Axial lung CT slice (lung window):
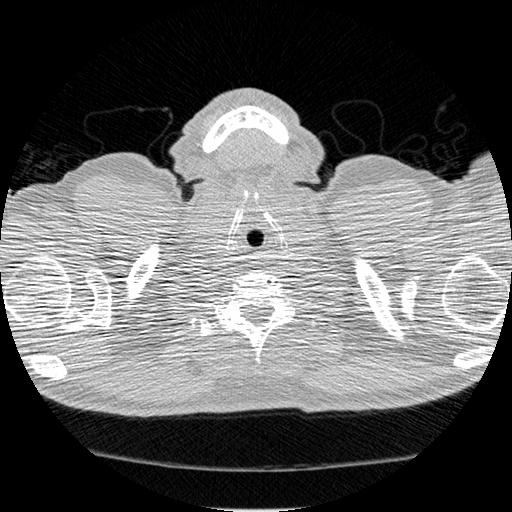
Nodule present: no